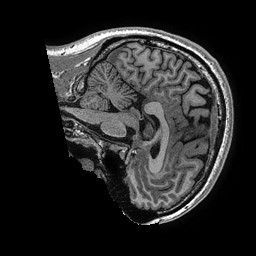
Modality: T1w
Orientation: sagittal
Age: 24
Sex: male
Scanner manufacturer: ge
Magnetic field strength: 3 T
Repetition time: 0.006952 s
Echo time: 0.00292 s